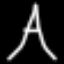
Label: The Eiffel Tower